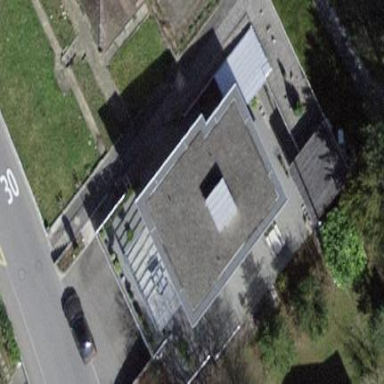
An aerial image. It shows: Building with tiled roof.